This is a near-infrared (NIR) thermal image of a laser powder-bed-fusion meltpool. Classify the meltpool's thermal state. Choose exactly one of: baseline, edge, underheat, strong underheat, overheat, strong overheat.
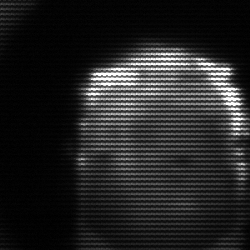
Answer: baseline